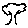
Label: tree